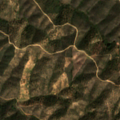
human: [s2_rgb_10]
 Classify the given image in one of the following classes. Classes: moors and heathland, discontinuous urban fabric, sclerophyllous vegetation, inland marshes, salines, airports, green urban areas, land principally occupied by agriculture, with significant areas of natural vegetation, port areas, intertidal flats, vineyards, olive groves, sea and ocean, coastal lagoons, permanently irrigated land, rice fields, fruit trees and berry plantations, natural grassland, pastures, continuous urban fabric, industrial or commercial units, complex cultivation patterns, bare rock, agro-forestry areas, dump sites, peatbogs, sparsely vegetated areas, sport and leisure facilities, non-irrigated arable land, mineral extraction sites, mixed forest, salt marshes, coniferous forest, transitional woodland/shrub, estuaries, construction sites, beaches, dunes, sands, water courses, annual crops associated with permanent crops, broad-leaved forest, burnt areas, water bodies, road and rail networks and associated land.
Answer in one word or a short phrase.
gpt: land principally occupied by agriculture, with significant areas of natural vegetation, broad-leaved forest, sclerophyllous vegetation